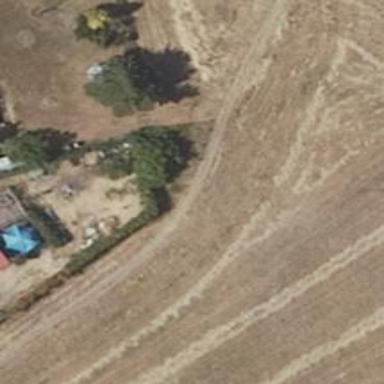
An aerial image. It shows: Grassy track road with grade 4 track type.